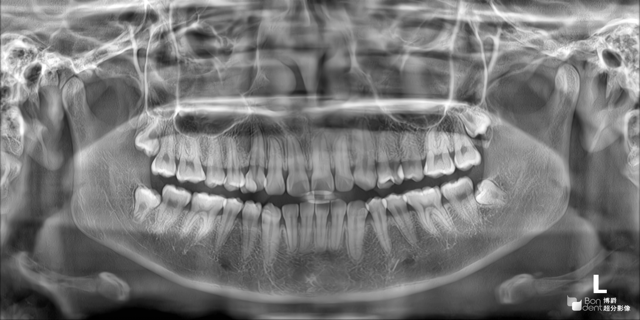
adult